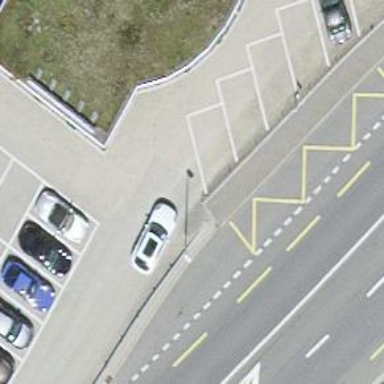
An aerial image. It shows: Platform for public transport on the road.